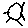
Label: sun